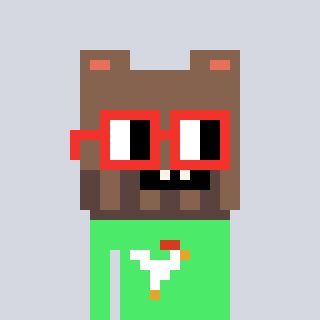
a pixel art character with square red glasses, a bear-shaped head and a teal-colored body on a cool background